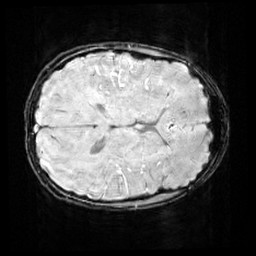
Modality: SWI
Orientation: axial
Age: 11
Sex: female
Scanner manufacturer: siemens
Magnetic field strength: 3 T
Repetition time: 0.027 s
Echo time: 0.02 s